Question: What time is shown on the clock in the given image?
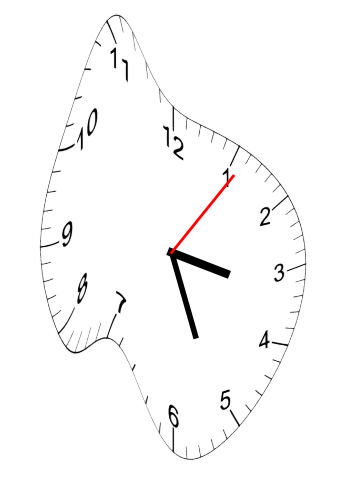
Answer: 03:26:06